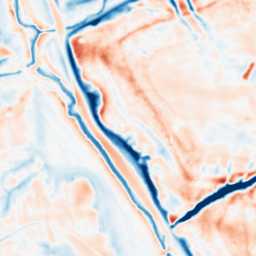
Category: multiscale
Decomposition family: dog_multiscale
Decomposition parameters: sigma_ratio: 1.6
n_scales: 4
base_sigma: 1
Upsampling method: fft_zeropad
Upsampling parameters: scale: 2
Upsampling scale: 2